Question: I have given with two Diagrams, one of the diagram says there exist deadlock and other says there in no deadlock. But I could not find how one says there is no deadlock and one says there is deadlock.
Where is the deadlock in the following diagram??

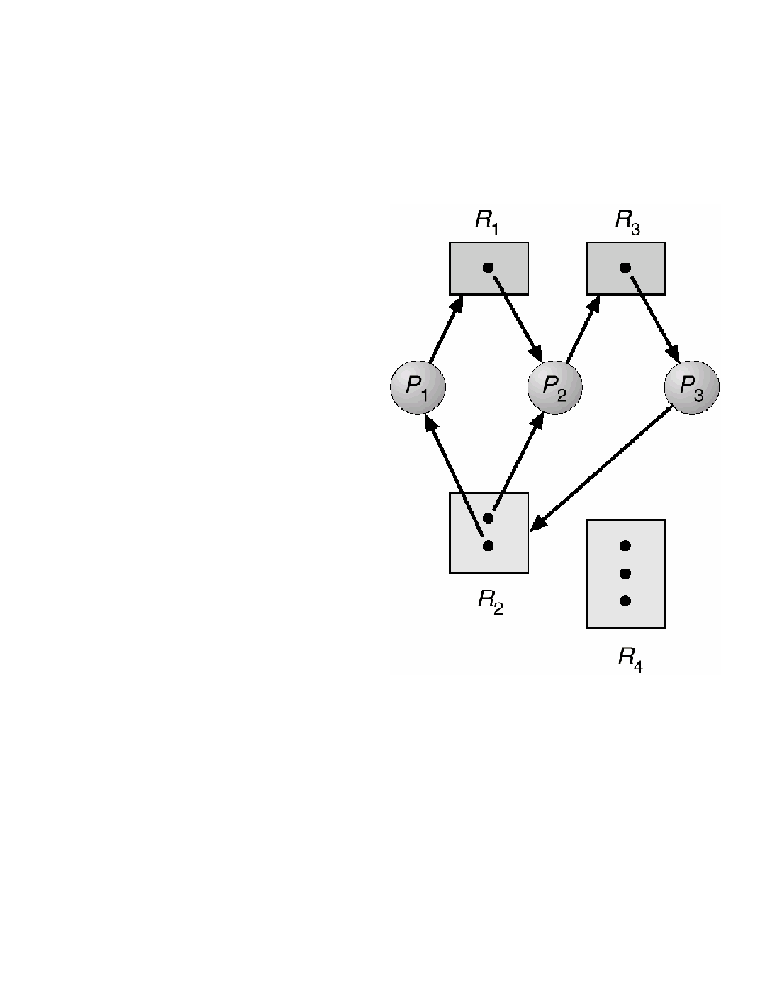
Answer: '''
Have :-
R1 R2 R3 R4
P1 0 1 0 0
P2 1 1 0 0
P3 0 0 1 0
Need :-
R1 R2 R3 R4
P1 1 0 0 0
P2 0 0 1 0
P3 0 1 0 0
Available
R1 0
R2 0
R3 0
R4 3
'''
You can see that in the current state you cannot complete the request of any process, and processes are waiting for other process to free the resources. Thus, its a deadlock.